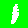
Digit: 1